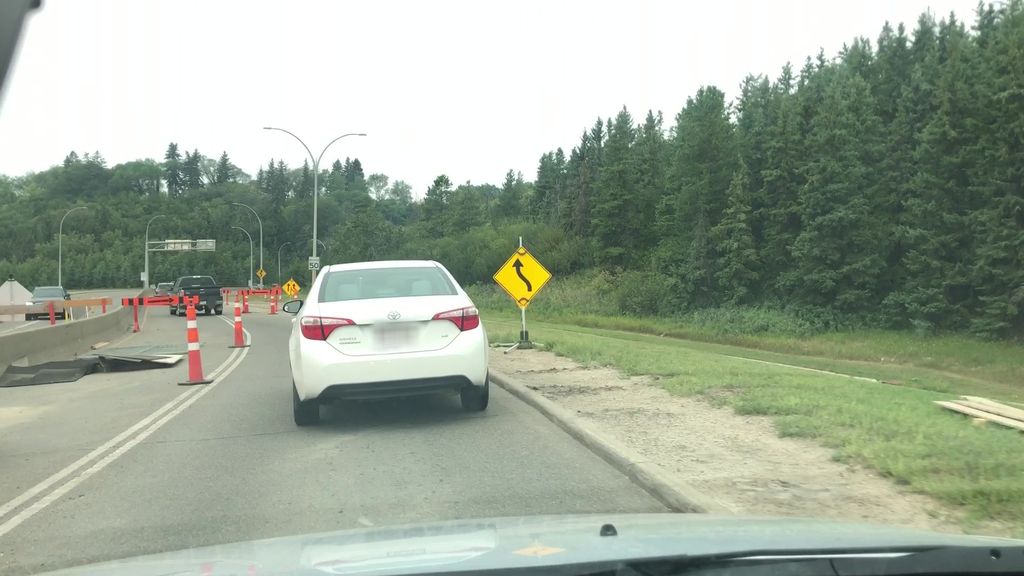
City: edmonton